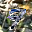
Label: 7